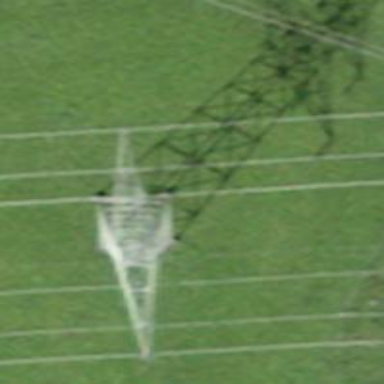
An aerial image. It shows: Power tower.